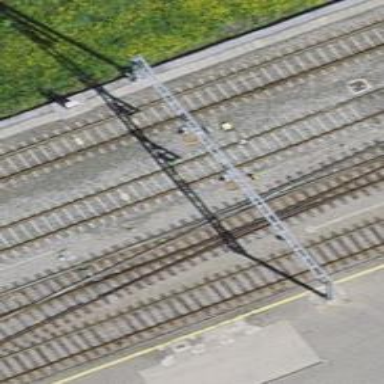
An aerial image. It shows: Railway siding with one electrified track and contact line.